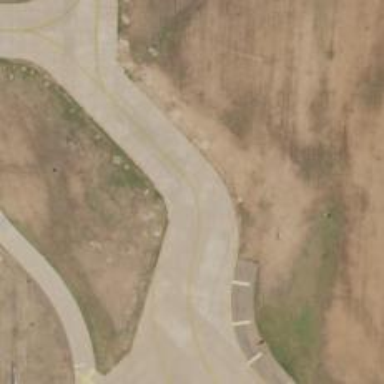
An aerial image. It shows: Image of taxiway at airport.